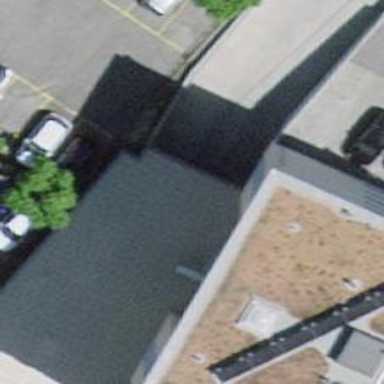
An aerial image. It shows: Parking entrance.